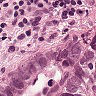
Metastatic tissue present: yes